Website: apple-inc
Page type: customer-info-address
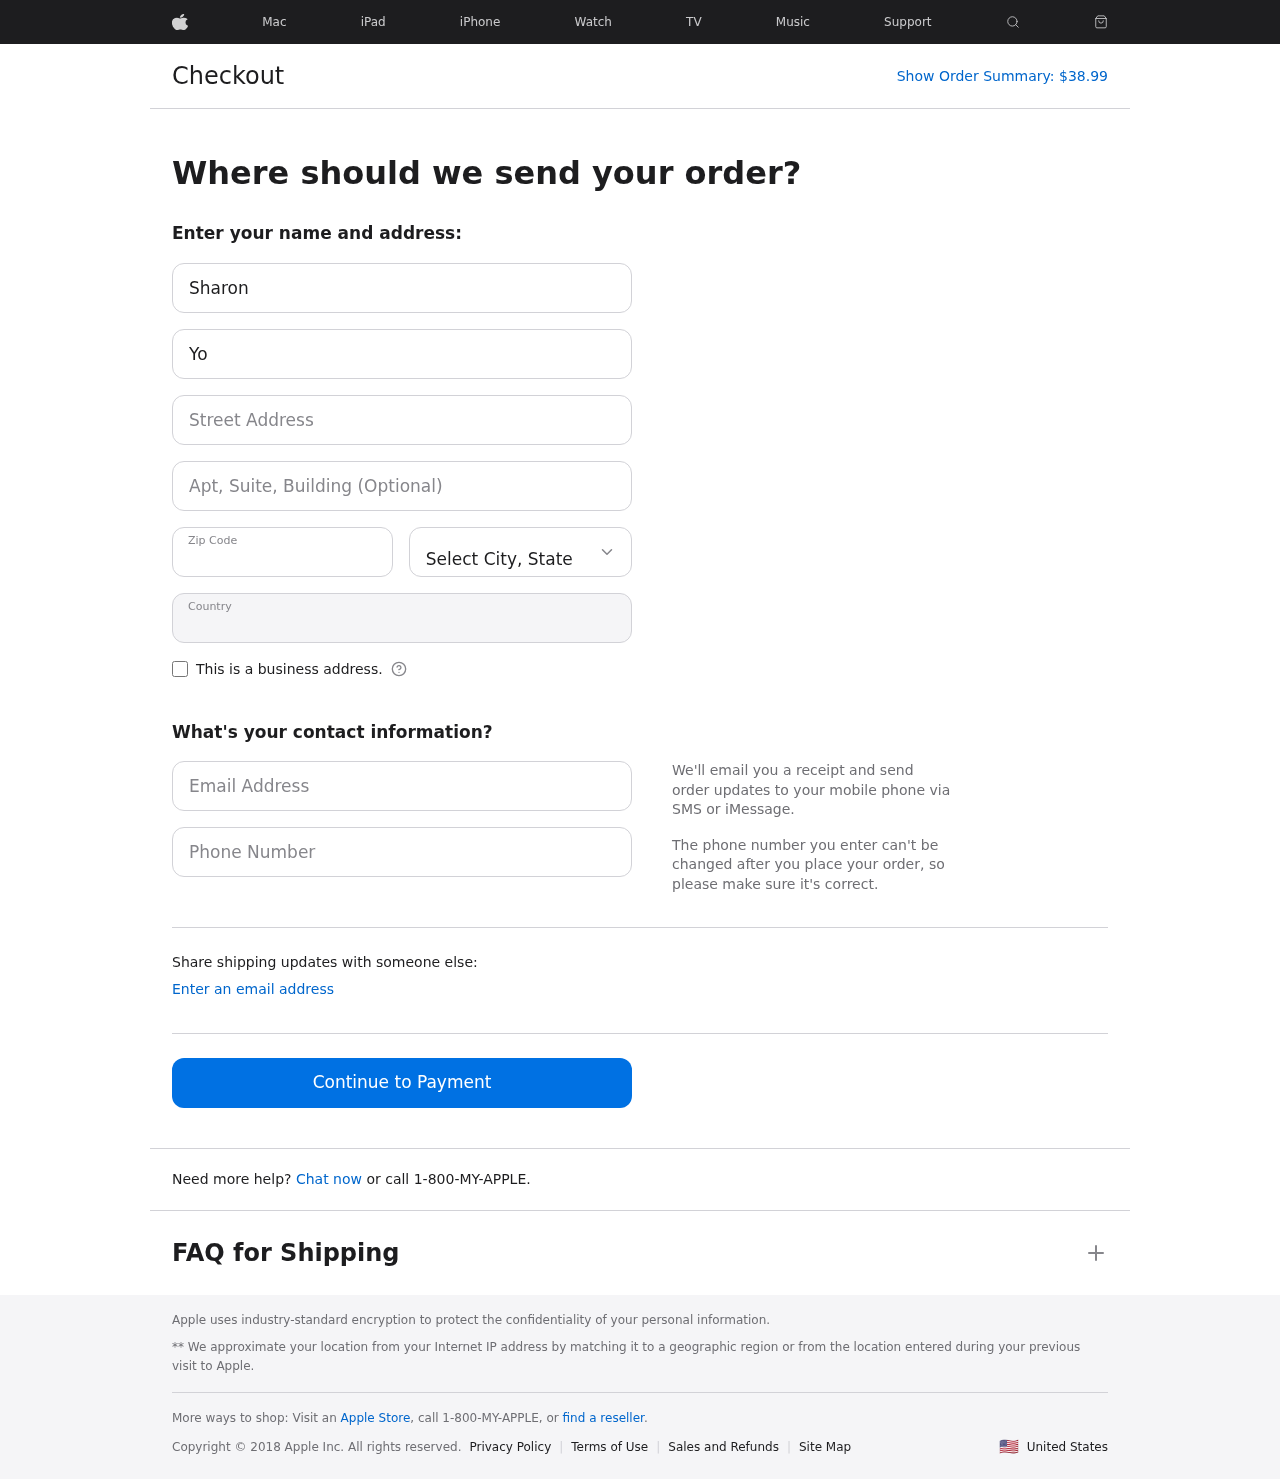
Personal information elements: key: PII_CITY_STATE
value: Lucaston, NM
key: PII_COUNTRY
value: United States
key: PII_EMAIL
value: sharon_young@gmail.com
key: PII_FIRSTNAME
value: Sharon
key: PII_LASTNAME
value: Young
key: PII_PHONE
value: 4284960876
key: PII_POSTCODE
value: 63245
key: PII_STREET
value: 3305 Mann Plaza
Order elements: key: ORDER_TOTAL
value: $38.99